Question: I am using bootstrap to build an responsive website (small social network), I used glyphicons with buttons and it works fine on full screen, my problem is that the glyphicons go outside the border of the button whenever the browser width is decreased image included:

the code is:
'''
<div class="row">
<div class="btn-group-vertical col-sm-2" style="width: 9% ">
<br/><br/><br/>
<button type="button" class ="btn btn-default" style="font-size:3vw"><span class="glyphicon glyphicon-thumbs-up" style="vertical-align:middle;text-align: center;"></span></button>
<button type="button" class="btn btn-default" style="font-size:3vw"><span class="glyphicon glyphicon-thumbs-down" style="vertical-align:middle; text-align: center"></span></button>
<button type="button" class="btn btn-default" style="font-size:3vw"> <span class="glyphicon glyphicon-tags"></span> </button>
</div>
'''
So my question is: How to make this responsive, whatever is the size of the screen?
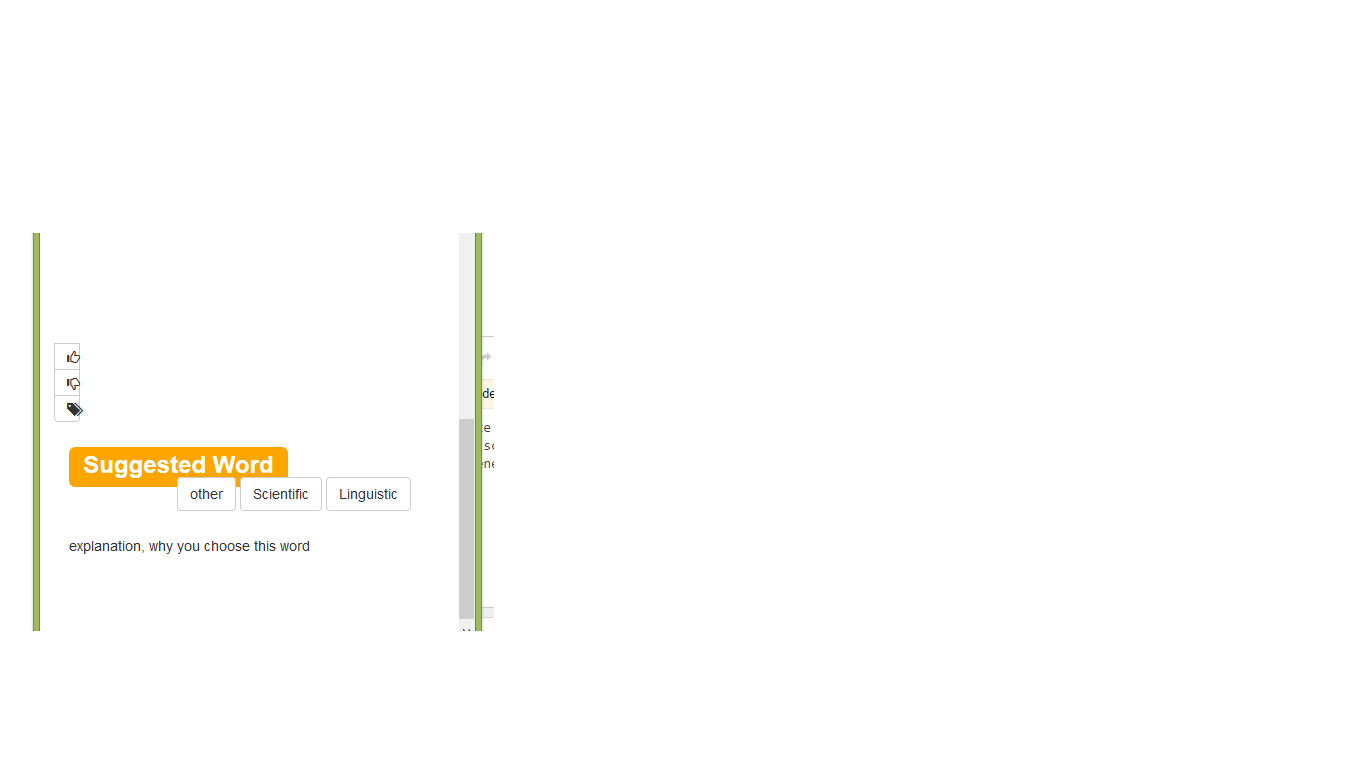
Answer: You have the button width set to 'style="width: 9%"'. So when the screen is smaller the button width will be '9%' of the screen.